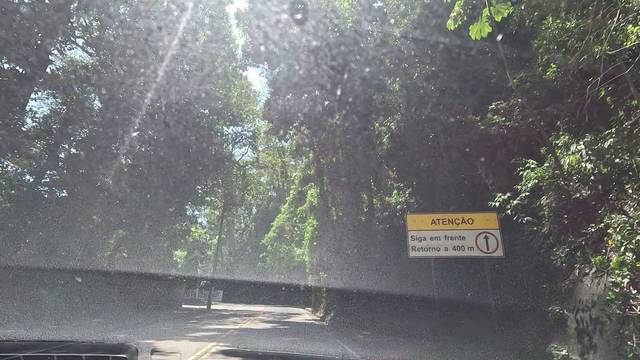
Region: Brazil
Coordinates: -22.969, -43.279